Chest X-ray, PA view. Patient: 53 years old, sex M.
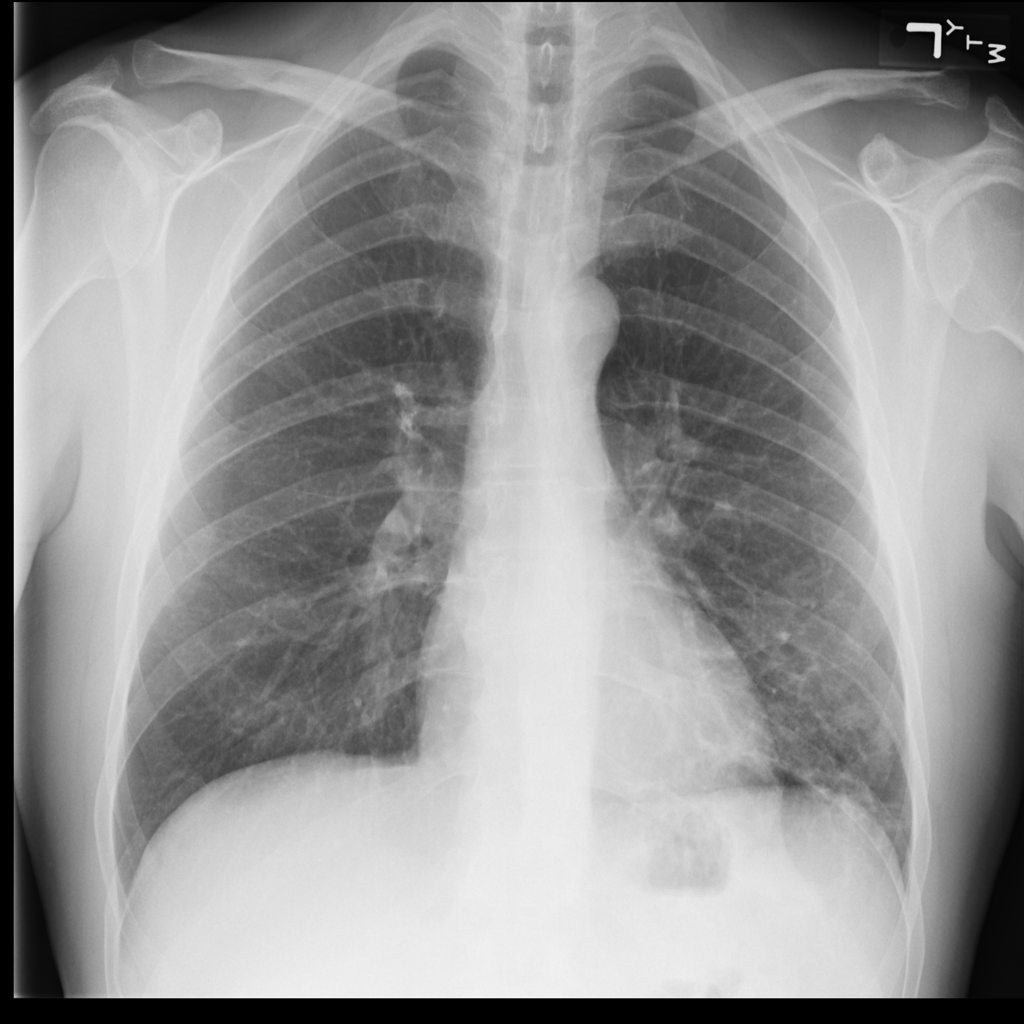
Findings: Infiltration, Nodule